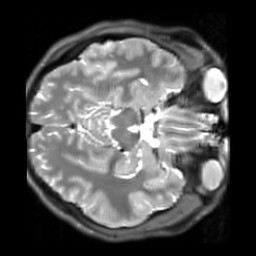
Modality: PDw
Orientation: axial
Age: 23
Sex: male
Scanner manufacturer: siemens
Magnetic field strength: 3 T
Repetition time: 11.88 s
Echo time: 0.014 s